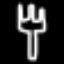
Label: fork